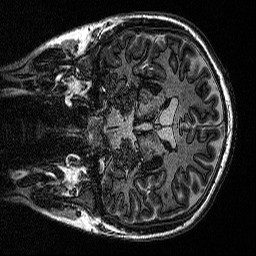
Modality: MP2RAGE
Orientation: coronal
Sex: male
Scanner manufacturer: siemens
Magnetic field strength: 3 T
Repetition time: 5 s
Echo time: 0.00292 s